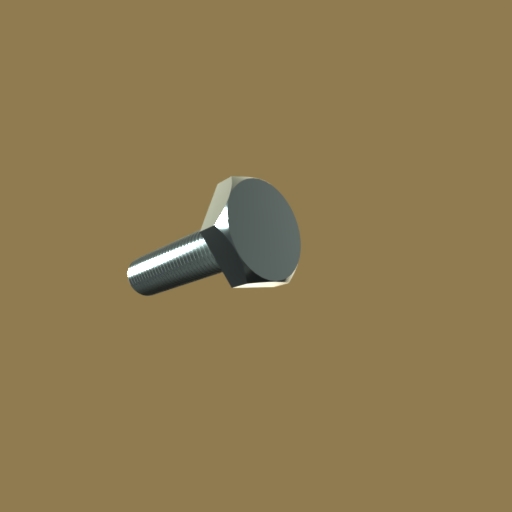
Label: bolt